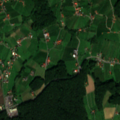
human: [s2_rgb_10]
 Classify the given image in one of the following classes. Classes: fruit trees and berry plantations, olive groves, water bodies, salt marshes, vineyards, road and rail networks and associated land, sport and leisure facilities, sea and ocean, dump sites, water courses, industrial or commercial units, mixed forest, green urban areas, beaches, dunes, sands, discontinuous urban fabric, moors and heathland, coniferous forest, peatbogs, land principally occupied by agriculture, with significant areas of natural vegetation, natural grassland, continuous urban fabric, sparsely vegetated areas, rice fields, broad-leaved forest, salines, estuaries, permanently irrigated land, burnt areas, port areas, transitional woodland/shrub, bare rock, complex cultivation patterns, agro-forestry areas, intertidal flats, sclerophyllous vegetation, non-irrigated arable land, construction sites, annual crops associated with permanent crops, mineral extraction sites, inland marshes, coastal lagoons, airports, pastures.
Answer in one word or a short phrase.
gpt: discontinuous urban fabric, non-irrigated arable land, vineyards, pastures, complex cultivation patterns, broad-leaved forest